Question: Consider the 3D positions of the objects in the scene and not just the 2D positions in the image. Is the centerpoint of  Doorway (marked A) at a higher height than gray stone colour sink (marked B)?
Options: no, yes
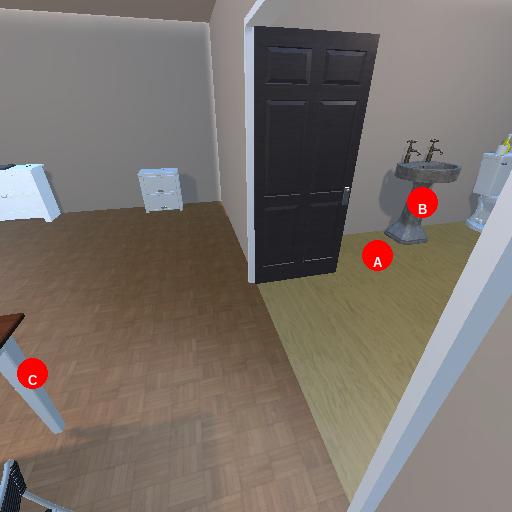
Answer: no